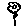
Label: flower